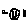
Label: smiley face